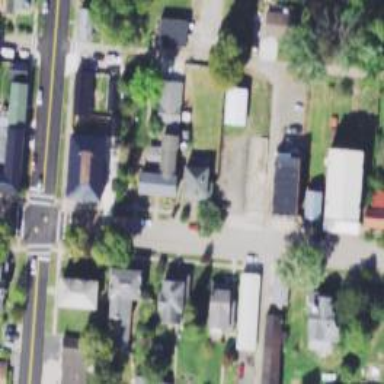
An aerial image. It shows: Neighbourhood designated as historic district.